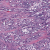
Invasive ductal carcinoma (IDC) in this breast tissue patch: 1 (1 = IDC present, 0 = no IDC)